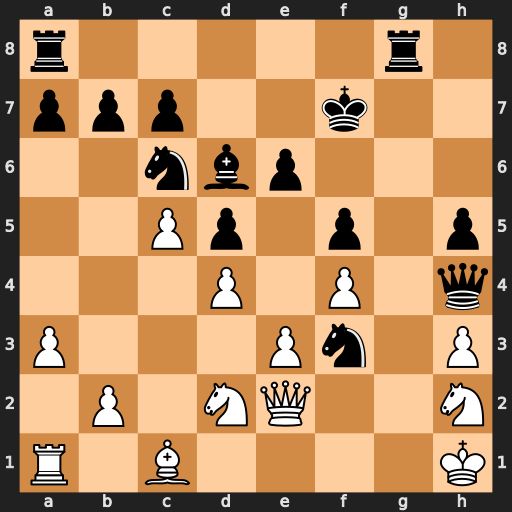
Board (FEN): r5r1/ppp2k2/2nbp3/2Pp1p1p/3P1P1q/P3Pn1P/1P1NQ2N/R1B4K
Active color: w
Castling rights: -
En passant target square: -
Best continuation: Ndxf3 Qxh3 cxd6